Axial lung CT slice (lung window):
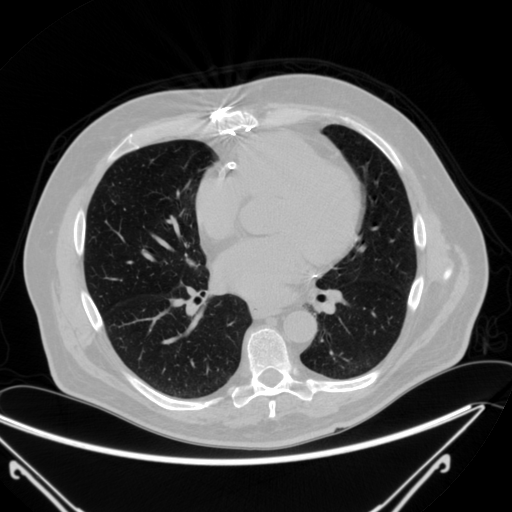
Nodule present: no